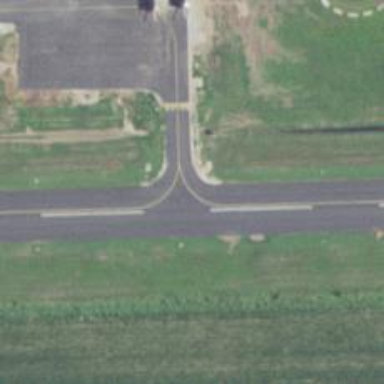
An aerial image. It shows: View of taxiway at the airport.